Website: ulta-beauty
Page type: delivery-shipping
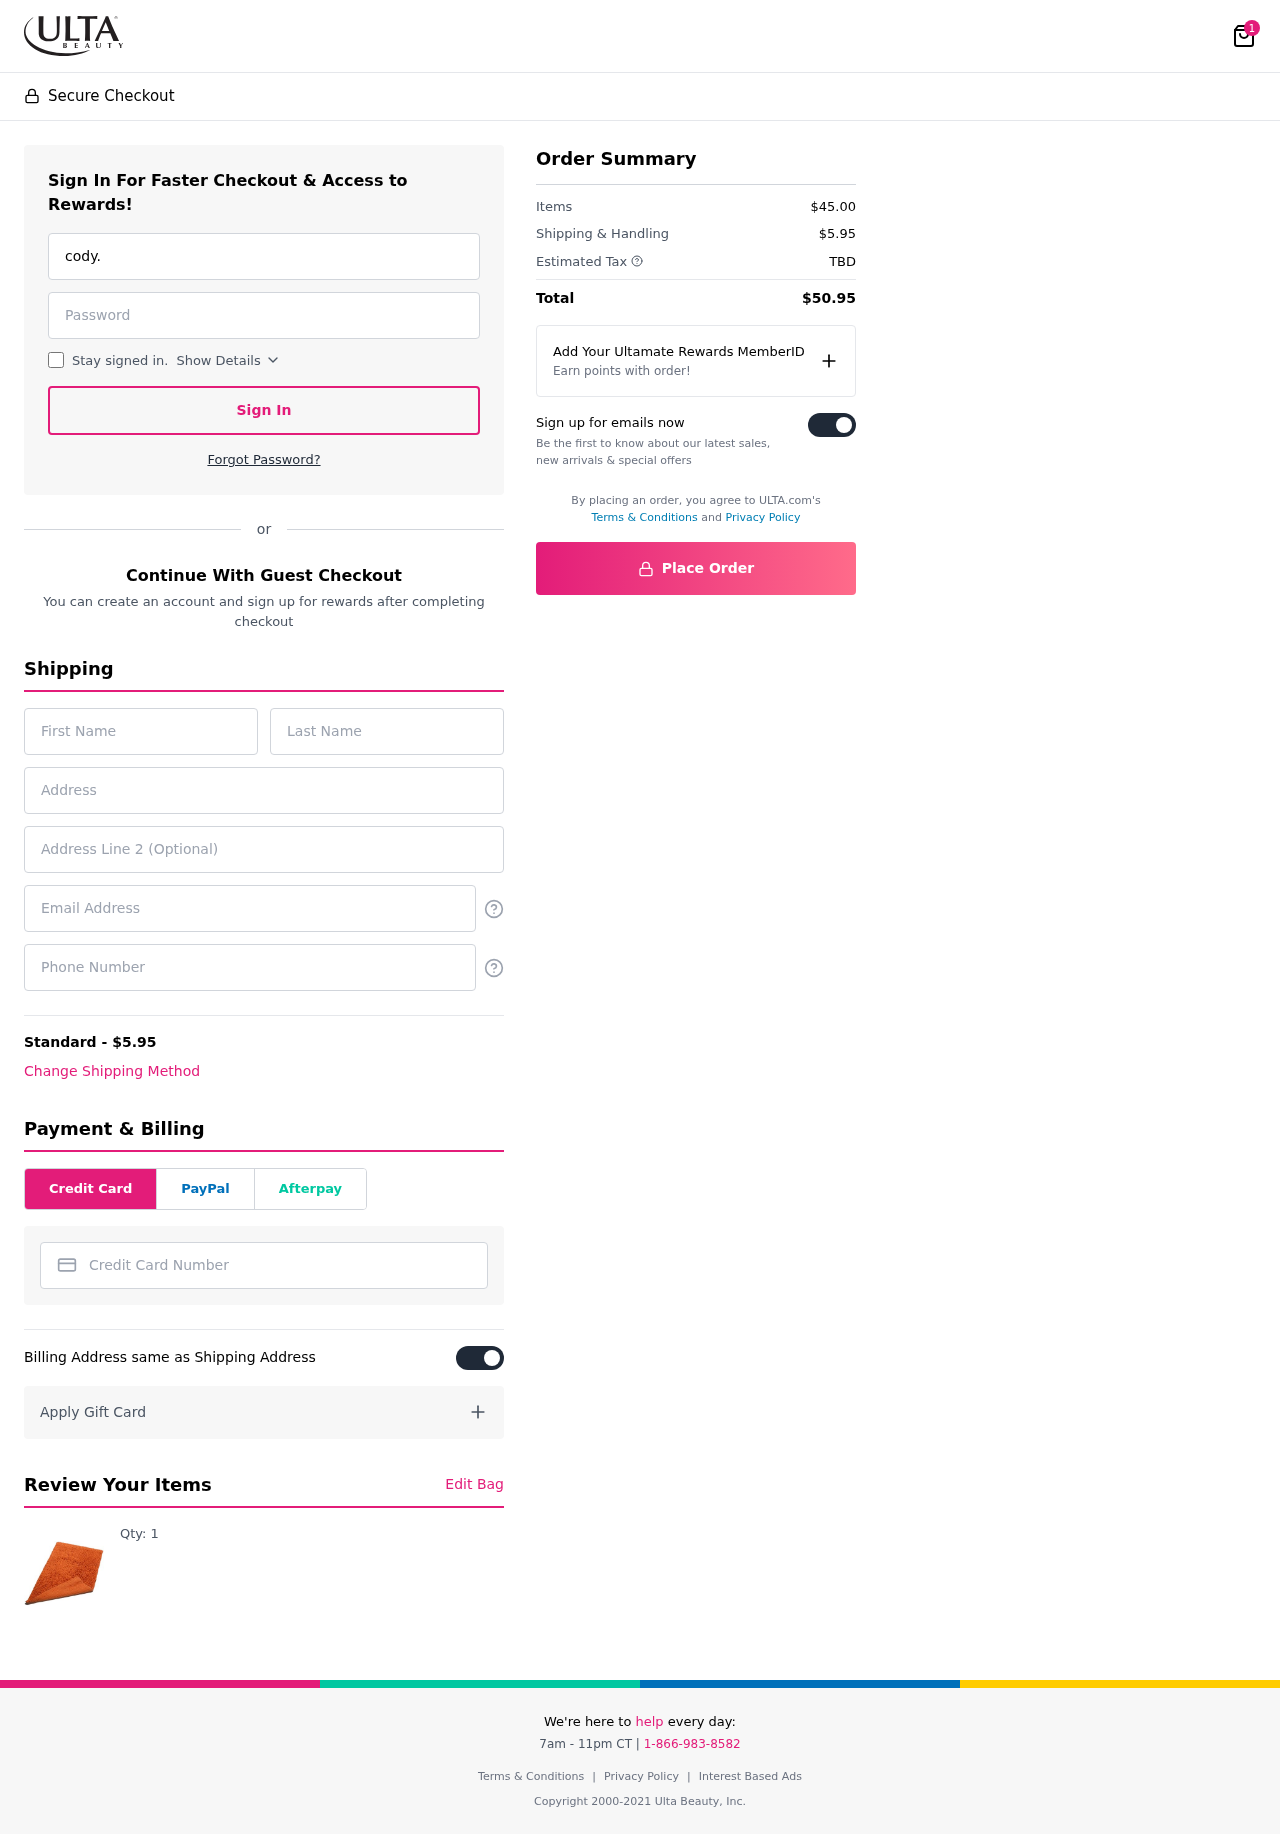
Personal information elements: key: PII_CARD_NUMBER
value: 2283 1173 5560 6241
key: PII_EMAIL
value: cody.ray@hotmail.com
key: PII_EMAIL2
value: cody.ray@hotmail.com
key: PII_FIRSTNAME
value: Cody
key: PII_LASTNAME
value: Ray
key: PII_PHONE
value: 7295509528
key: PII_STREET
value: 373 Henry Street Suite 945
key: PII_STREET2
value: Apt. 119
Product elements: key: PRODUCT1_QUANTITY
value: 1
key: PRODUCT1
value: Qty: 1
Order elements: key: ORDER_NUM_ITEMS
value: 1
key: ORDER_SHIPPING_COST
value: $5.95
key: ORDER_SUBTOTAL
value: $45.00
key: ORDER_TAX
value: TBD
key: ORDER_TOTAL
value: $50.95